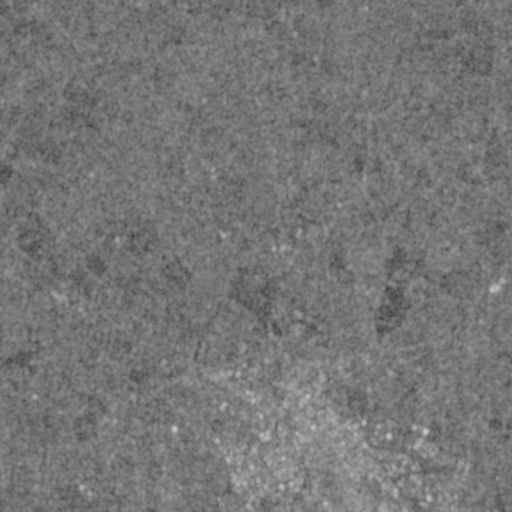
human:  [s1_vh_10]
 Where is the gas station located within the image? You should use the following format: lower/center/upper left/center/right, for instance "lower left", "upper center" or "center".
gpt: The gas station is located in the lower left of the image.
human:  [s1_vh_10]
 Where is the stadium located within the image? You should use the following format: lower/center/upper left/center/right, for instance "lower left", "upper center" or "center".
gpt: The stadium is located in the lower center of the image.
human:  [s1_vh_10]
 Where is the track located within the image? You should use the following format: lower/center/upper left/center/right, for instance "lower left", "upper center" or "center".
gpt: The track is located in the center of the image.
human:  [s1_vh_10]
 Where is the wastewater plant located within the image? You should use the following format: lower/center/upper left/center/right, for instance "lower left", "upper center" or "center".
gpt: The wastewater plant is located in the lower left of the image.
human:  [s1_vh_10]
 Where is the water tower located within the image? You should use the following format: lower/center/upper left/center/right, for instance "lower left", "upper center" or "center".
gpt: The water tower is located in the lower center of the image.
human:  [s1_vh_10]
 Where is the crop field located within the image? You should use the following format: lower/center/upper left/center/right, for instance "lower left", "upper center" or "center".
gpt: There is no crop field in the image.

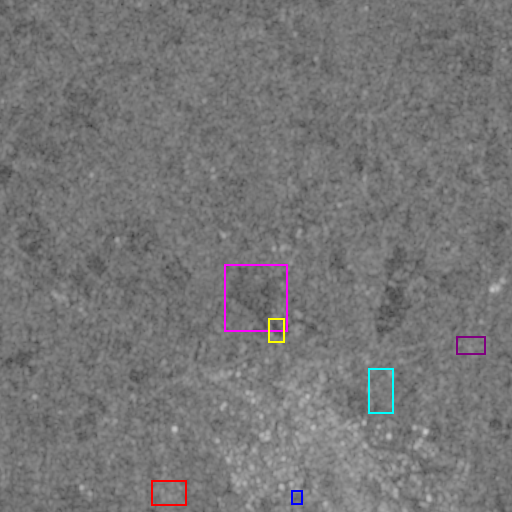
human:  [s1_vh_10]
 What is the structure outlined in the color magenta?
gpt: The structure outlined in magenta is a crop field.
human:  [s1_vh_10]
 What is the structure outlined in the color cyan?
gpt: The structure outlined in cyan is a park.
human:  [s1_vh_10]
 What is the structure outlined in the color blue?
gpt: The structure outlined in blue is a parking lot.
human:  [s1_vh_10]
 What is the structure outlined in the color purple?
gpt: The structure outlined in purple is a power substation.
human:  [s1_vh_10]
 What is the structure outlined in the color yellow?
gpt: The structure outlined in yellow is a stadium.
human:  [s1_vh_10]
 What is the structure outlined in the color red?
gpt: The structure outlined in red is a wastewater plant.
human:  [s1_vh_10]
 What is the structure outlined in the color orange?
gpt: There is no orange outline.